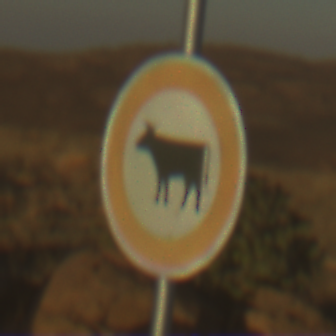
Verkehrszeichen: VerbotViehtrieb
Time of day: SunriseSunset
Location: Outdoor (Nature)
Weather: Clear
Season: NotSpecified
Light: Natural